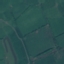
Label: Pasture